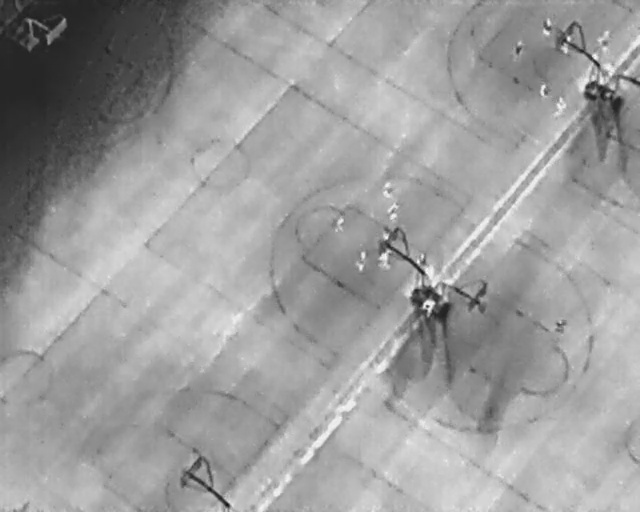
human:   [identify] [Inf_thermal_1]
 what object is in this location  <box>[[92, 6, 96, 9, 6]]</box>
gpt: <ref>1 large person at the top right</ref>